Question: I want to style my sign out button so it looks like the Google Play Service sign in button. Anyone have an ide how I can style a button like the screenshot below. Im using the standard google play sign in button. What Im after is a red (#dd4b39) button with an custom icon, a separator and a white text in the right size and padding. Anyone got a example how to do this?

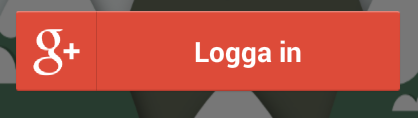
Answer: I solved it by using the nine patch image I found on this page, <URL> and used them as a background drawable on a regular button.